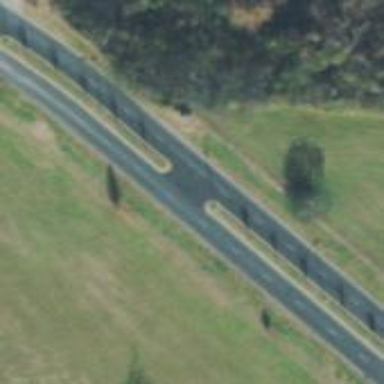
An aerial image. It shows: Tertiary link road.